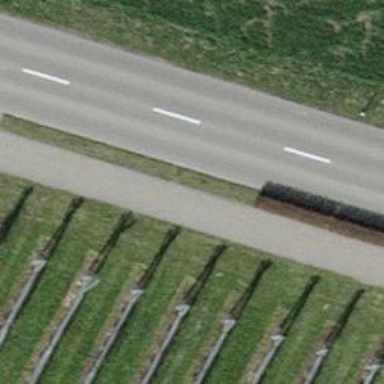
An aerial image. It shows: Asphalt cycleway.